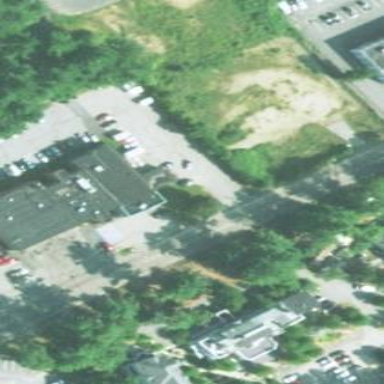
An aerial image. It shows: Fire station building.